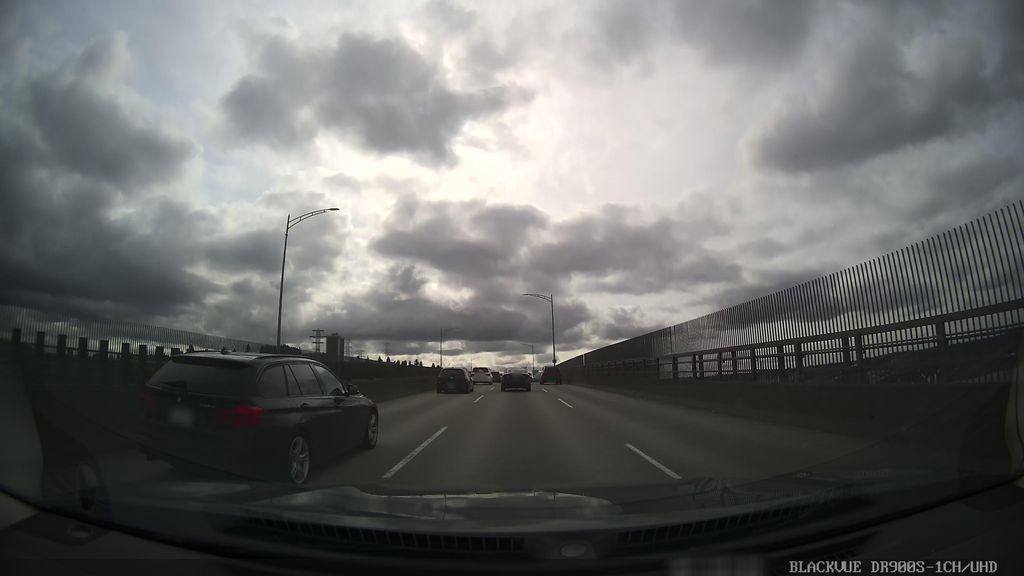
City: vancouver